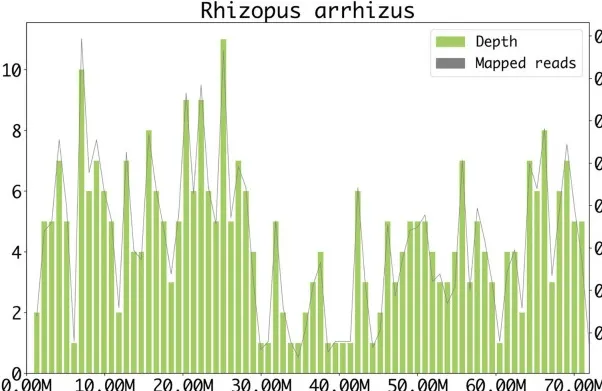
Result of metagenomic NGS. (B) A total of 131 DNA reads mapped to Rhizopus arrhizus in blood.
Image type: chart (chart)